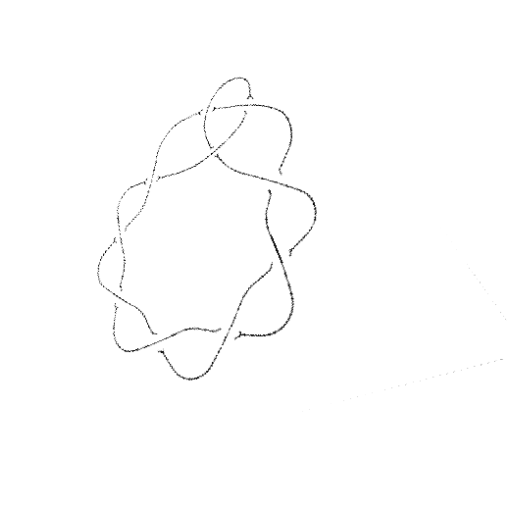
Crossing number: 10